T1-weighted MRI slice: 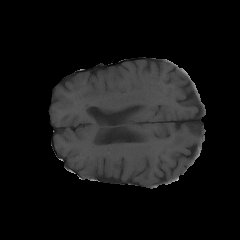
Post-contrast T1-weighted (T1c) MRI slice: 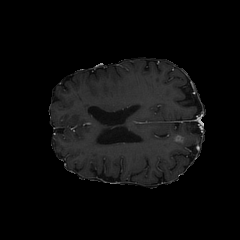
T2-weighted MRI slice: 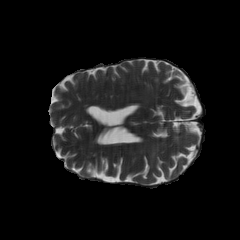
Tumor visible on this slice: yes